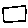
Label: square